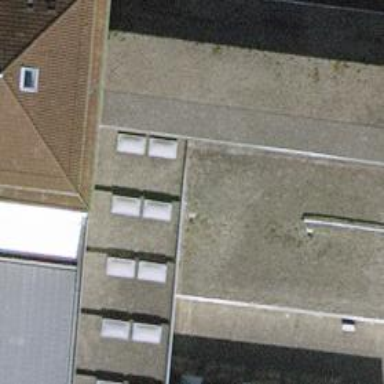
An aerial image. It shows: Post office.